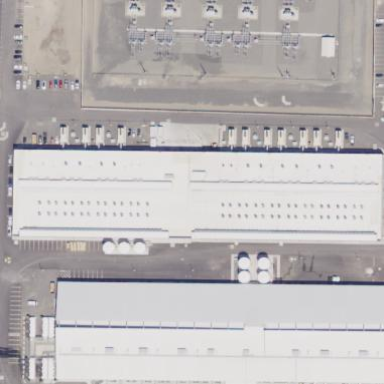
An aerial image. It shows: Data center building.